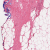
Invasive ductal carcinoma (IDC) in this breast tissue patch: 0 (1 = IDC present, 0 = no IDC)